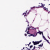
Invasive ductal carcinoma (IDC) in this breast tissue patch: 0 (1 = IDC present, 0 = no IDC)